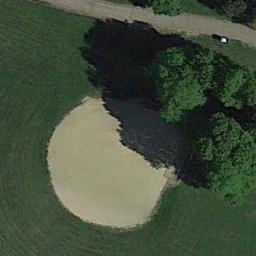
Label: baseball_diamond